Question: Can you tell me the best way to get the button panel under the other 2 panels? Using a FLowLayout for the JFrame and BoxLayout.PAGE_AXIS for the 3 panels (leftPanel, rightPanel, and buttonPanel)

Thanks I appreciate the help in advance.
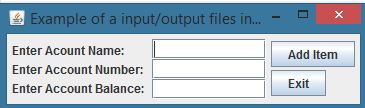
Answer: You can add another panels and mix layouts. I would do this way:
Create a 'JPanel' (I will call this 'panel0') with 'BoxLayout' with 'PAGE_AXIS'. Set this as the content pane of 'JFrame'.
Create another 'JPanel' with 'FlowLayout' ('panel1') and add the panels with the labels and text fields to 'panel1'. Add 'panel1' to 'panel0'.
Add the panel with the buttons to 'panel0'.